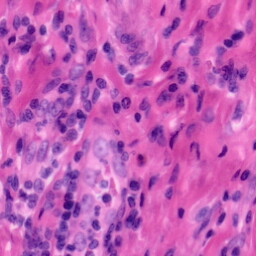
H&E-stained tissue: Tonsil